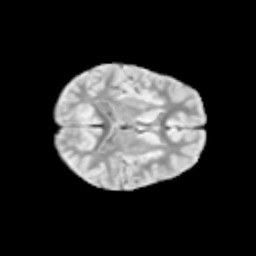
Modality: T2w
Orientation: axial
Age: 9
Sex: female
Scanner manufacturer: siemens
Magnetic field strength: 3 T
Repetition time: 3.8 s
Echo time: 0.07 s